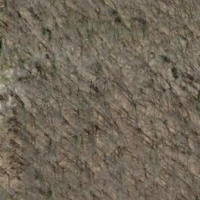
EUNIS habitat code: 41
Species observed at this site:
Nemobius sylvestris
Pholidoptera griseoaptera
Helicigona lapicida
Anguis fragilis